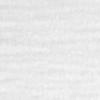
Label: no_change